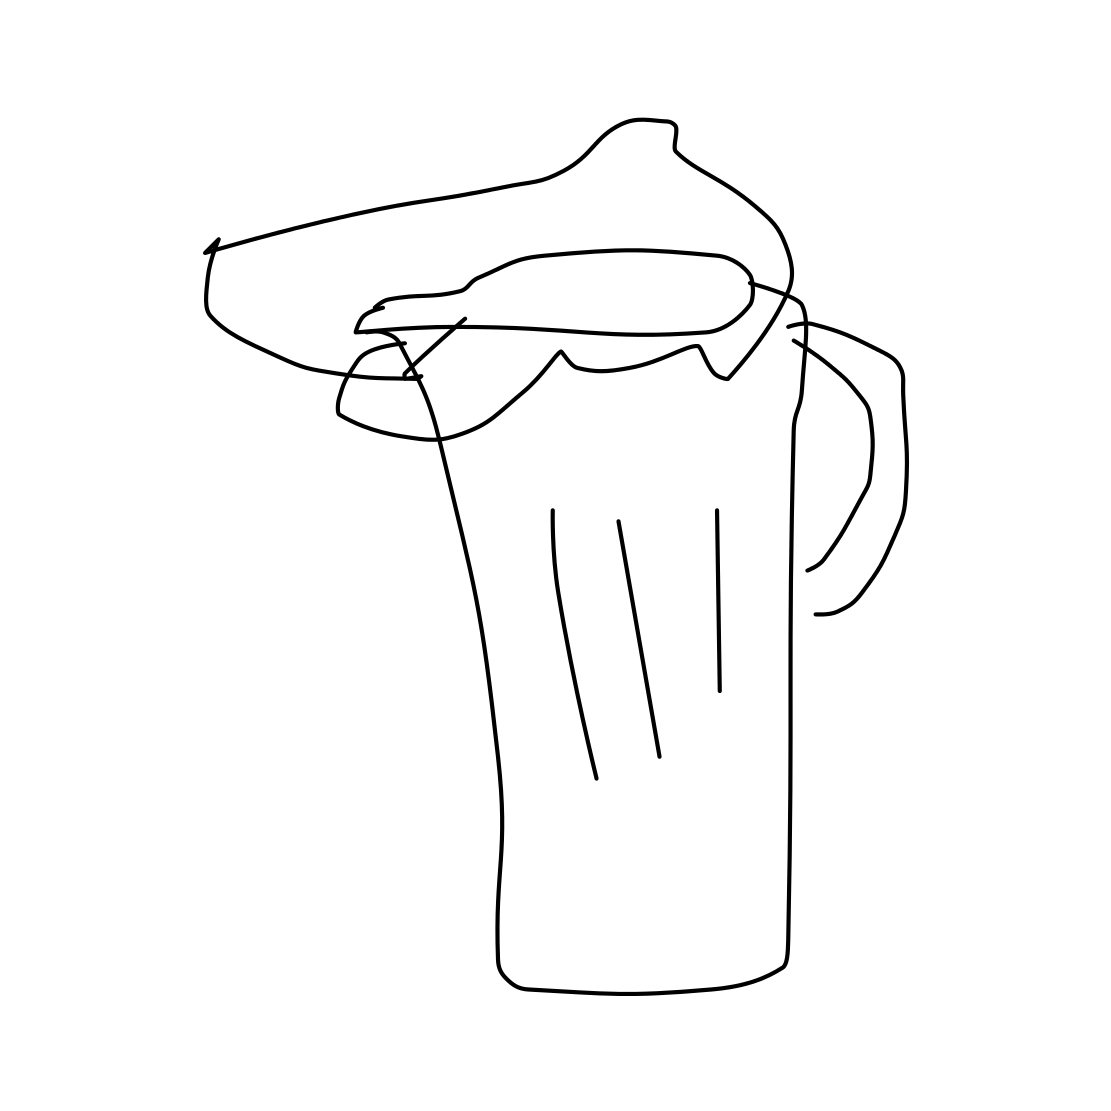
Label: beer-mug